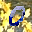
Label: 0